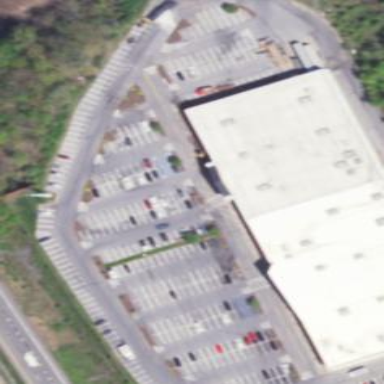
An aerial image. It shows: Retail area.